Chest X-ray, PA view. Patient: 59 years old, sex M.
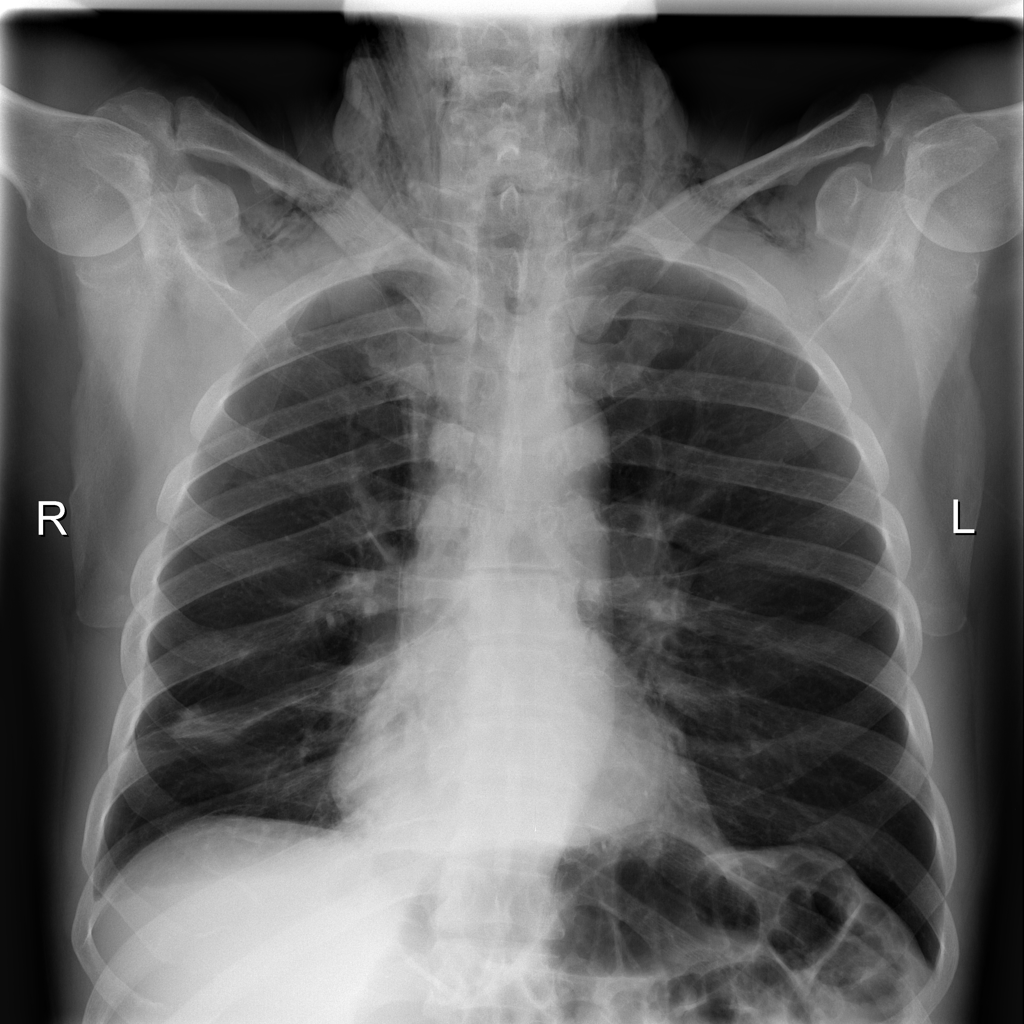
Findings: Pneumothorax